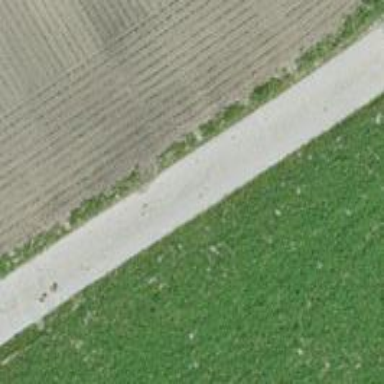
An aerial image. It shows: Service road with paved surface.